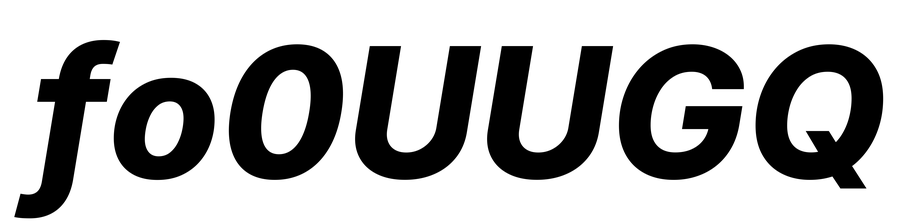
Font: Inter-Italic_ExtraBold_Italic